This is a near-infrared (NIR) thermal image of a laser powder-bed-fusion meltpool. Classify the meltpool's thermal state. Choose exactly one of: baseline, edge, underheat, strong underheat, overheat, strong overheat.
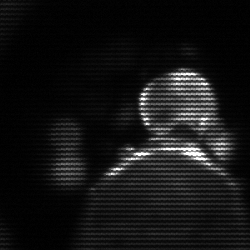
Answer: baseline